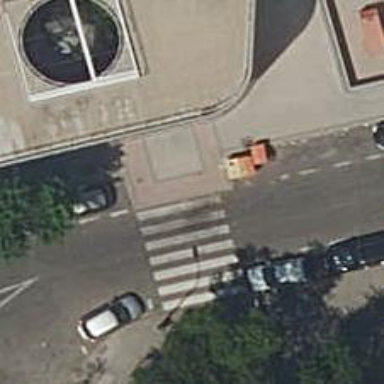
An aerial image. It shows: Uncontrolled road crossing with markings.